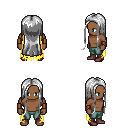
a pixel art fantasy rpg character, male body template, human, dark skin, yellow tattered cape, teal pants, white extra-long hairstyle, leather bracers, maroon shoes, four views (front, back, left, right), 2x2 character sprite sheet, small pixel art, hard edges, no anti-aliasing